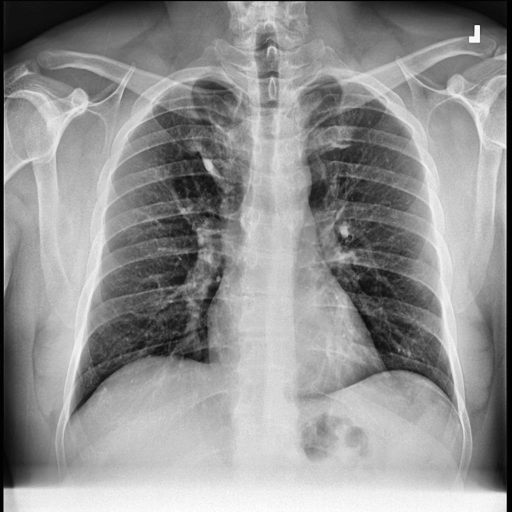
Finding: NORMAL